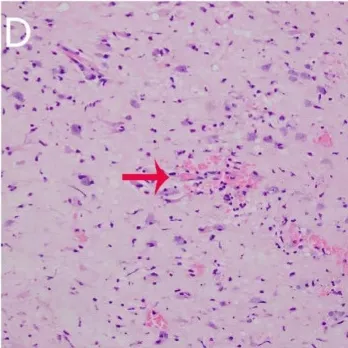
Clinical pictures of patients. (C, D) Brain histopathology showing extensive degeneration and necrosis of glial cells, hyperplasia of peripheral glial cells, and infiltration of peripheral lymphoid tissue.
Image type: pathology (h&e)